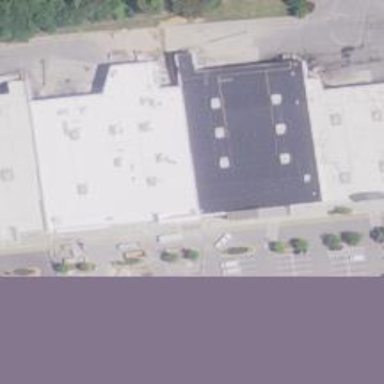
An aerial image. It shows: Building.